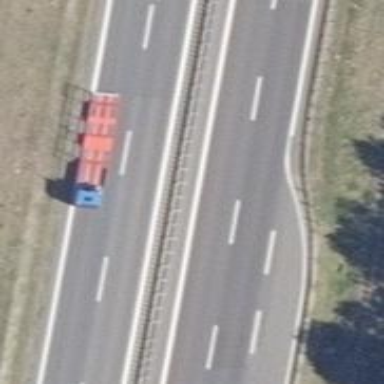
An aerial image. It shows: Asphalt motorway.